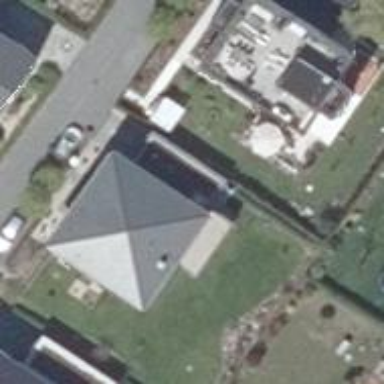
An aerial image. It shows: Detached building with pyramidal roof shape.